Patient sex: M
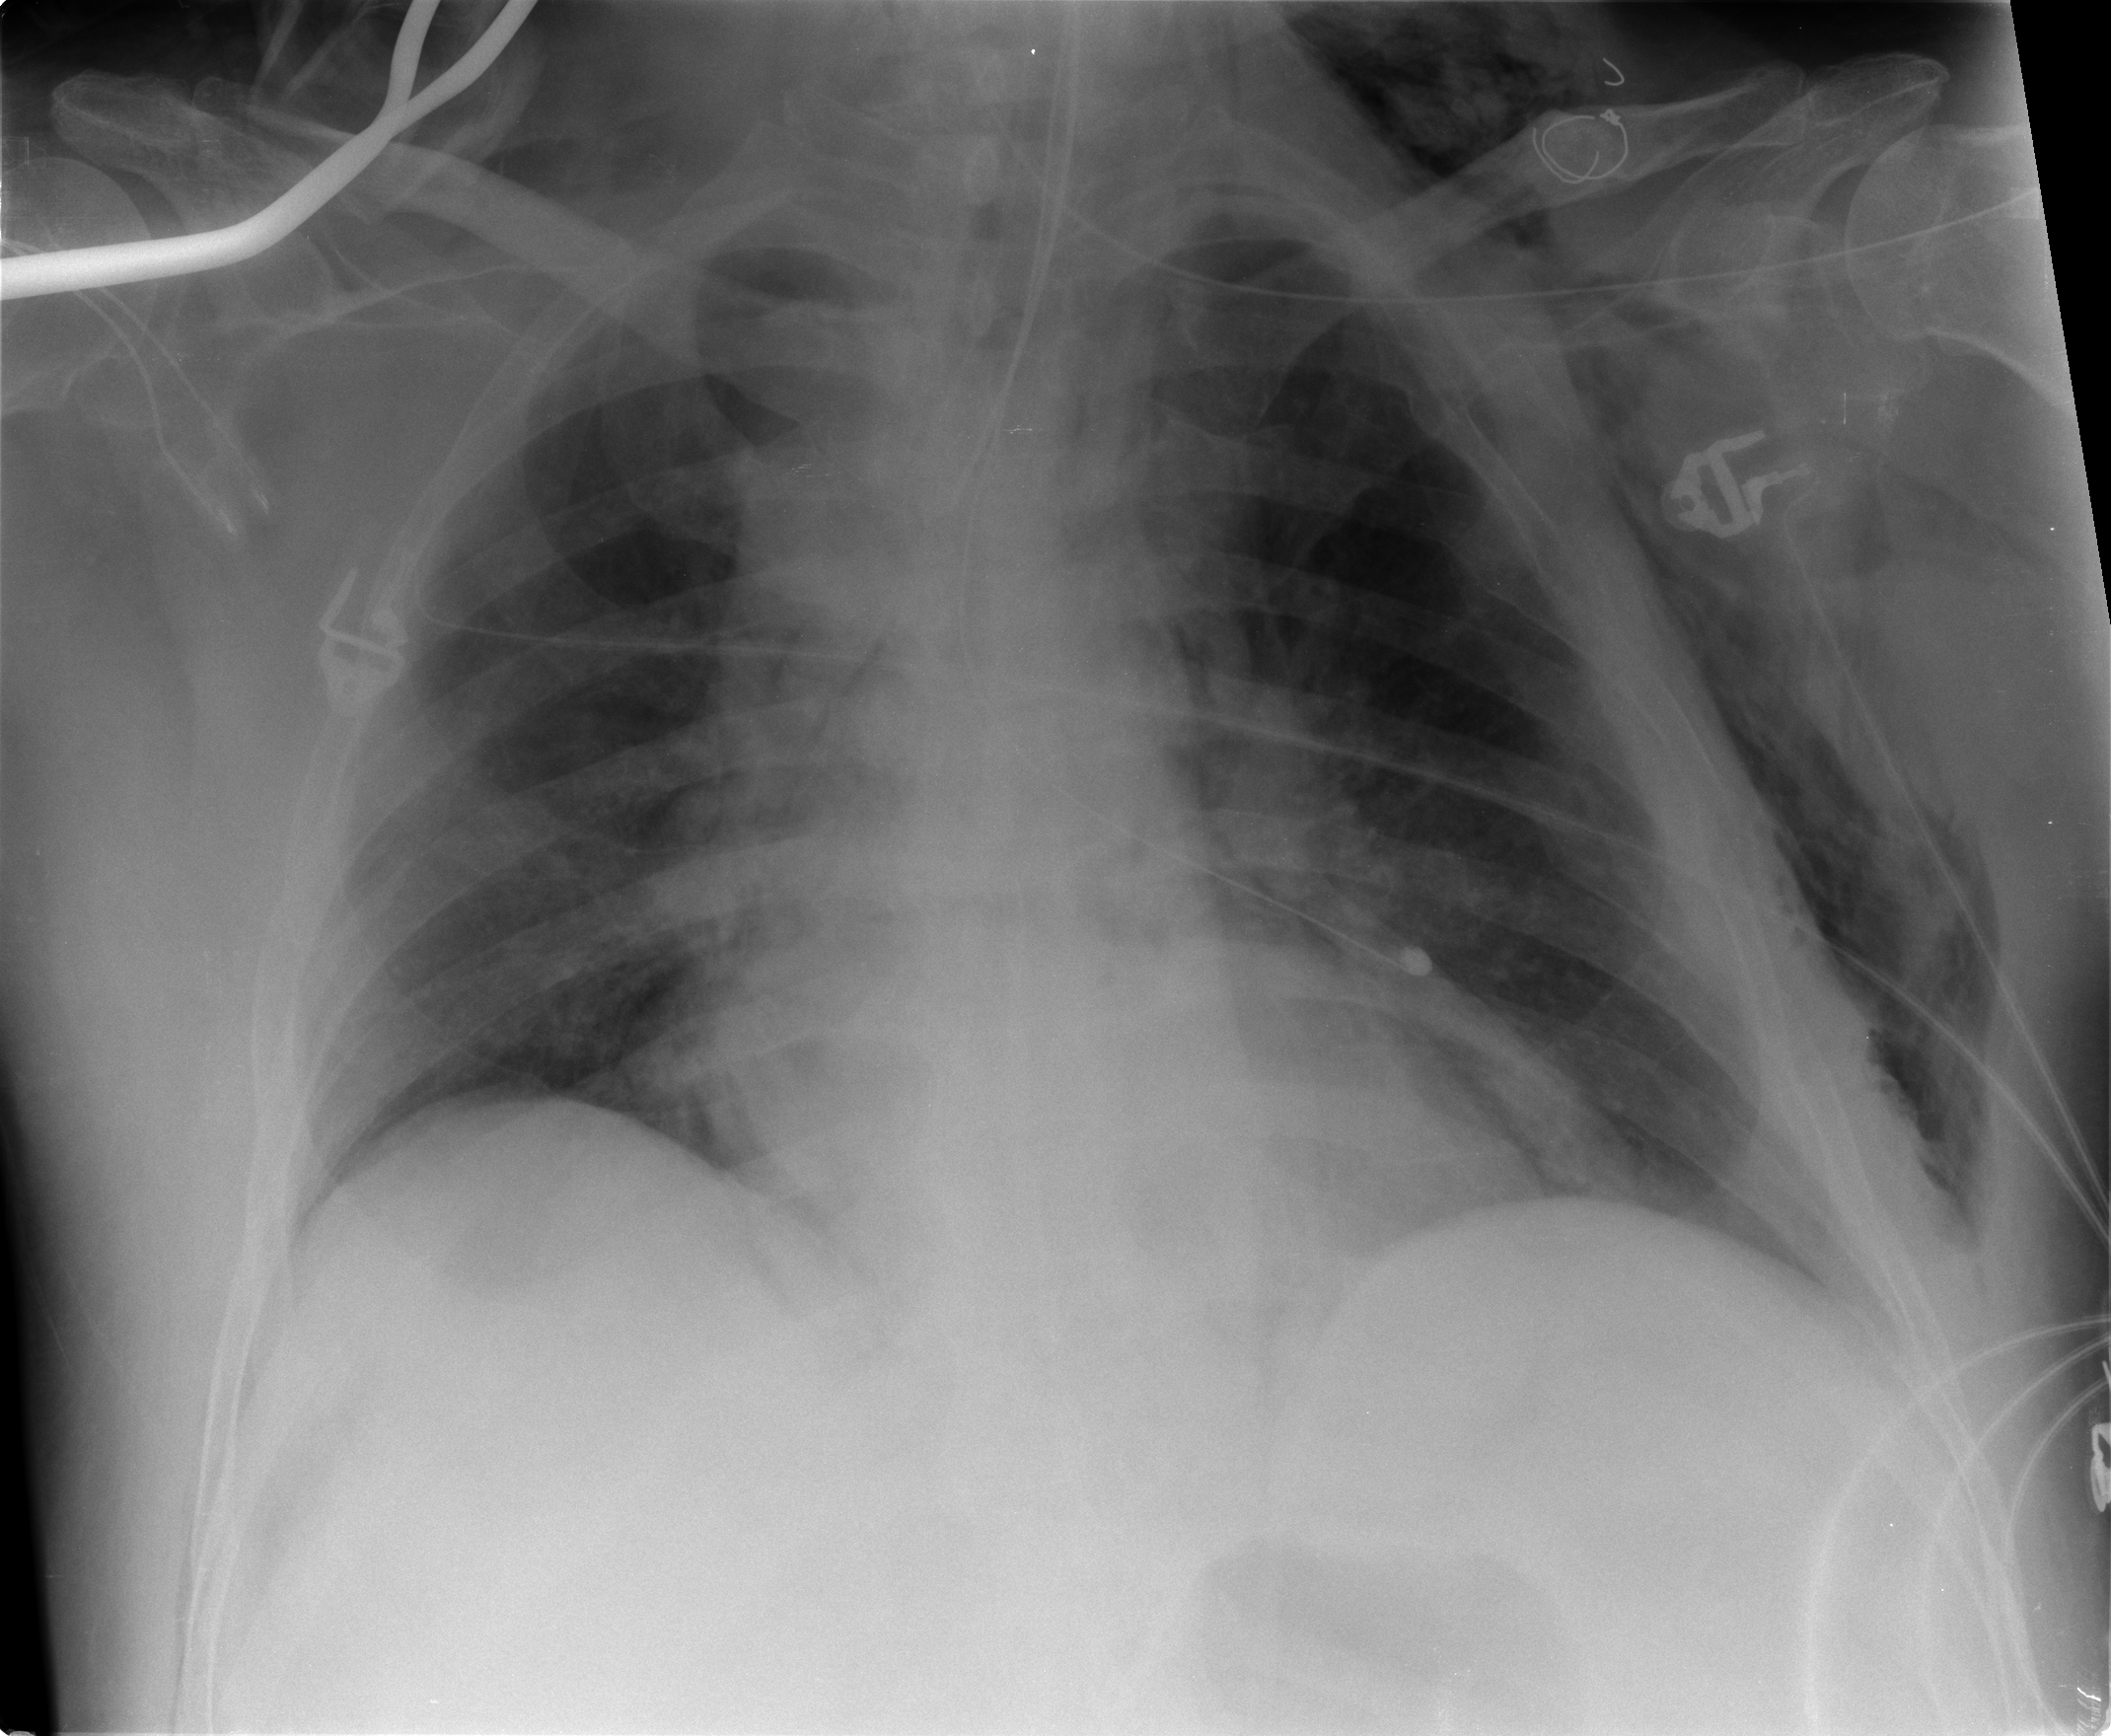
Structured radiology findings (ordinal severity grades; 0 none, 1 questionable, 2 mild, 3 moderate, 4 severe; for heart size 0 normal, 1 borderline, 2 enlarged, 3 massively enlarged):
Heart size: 0
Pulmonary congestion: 1
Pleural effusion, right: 0
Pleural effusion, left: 0
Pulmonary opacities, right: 0
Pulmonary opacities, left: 0
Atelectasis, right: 2
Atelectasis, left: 2